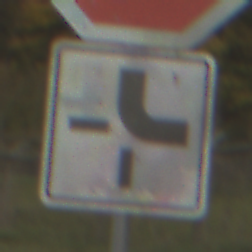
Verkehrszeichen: VerlaufVorfahrtsstrasse4
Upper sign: Stop
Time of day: SunriseSunset
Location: Outdoor (Nature)
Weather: PartlyCloudy
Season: NotSpecified
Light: Natural